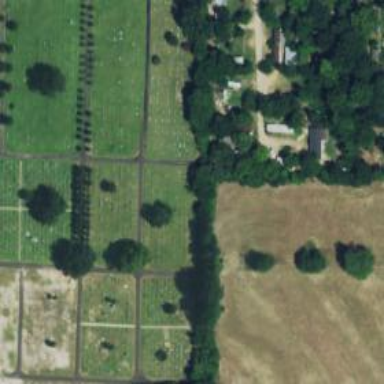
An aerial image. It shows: Cemetery.